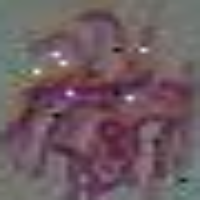
Label: metaphase